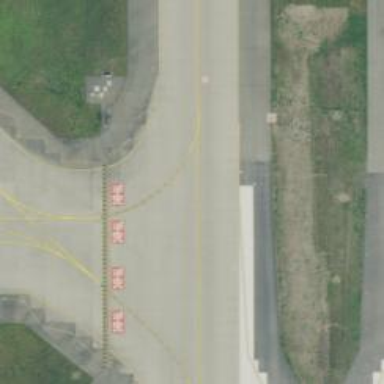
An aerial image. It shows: View of taxiway at the airport.